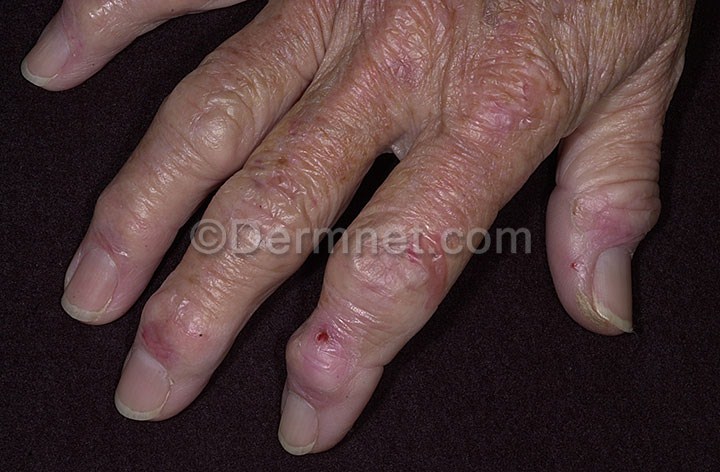
Disease: Light Diseases and Disorders of Pigmentation